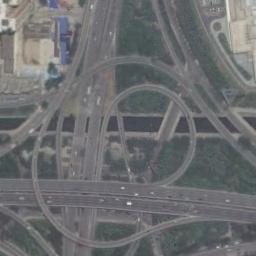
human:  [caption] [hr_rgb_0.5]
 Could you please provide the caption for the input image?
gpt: The overpass is on the grass next to some houses .

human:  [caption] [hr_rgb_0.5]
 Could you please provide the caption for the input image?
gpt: There are many roads of different lengths under the overpass .

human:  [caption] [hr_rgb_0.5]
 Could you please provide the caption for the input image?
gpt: An overpass is above the road .

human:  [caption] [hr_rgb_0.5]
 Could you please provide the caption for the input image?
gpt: The directional overpass is over the roads and a river is next to the overpass .

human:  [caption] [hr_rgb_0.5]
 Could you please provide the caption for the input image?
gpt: There are green lawns and a river beside the overpass .